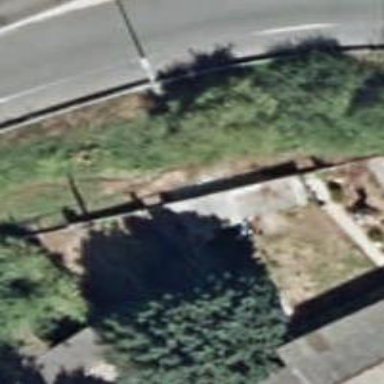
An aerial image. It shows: Gate.